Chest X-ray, PA view. Patient: 83 years old, sex M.
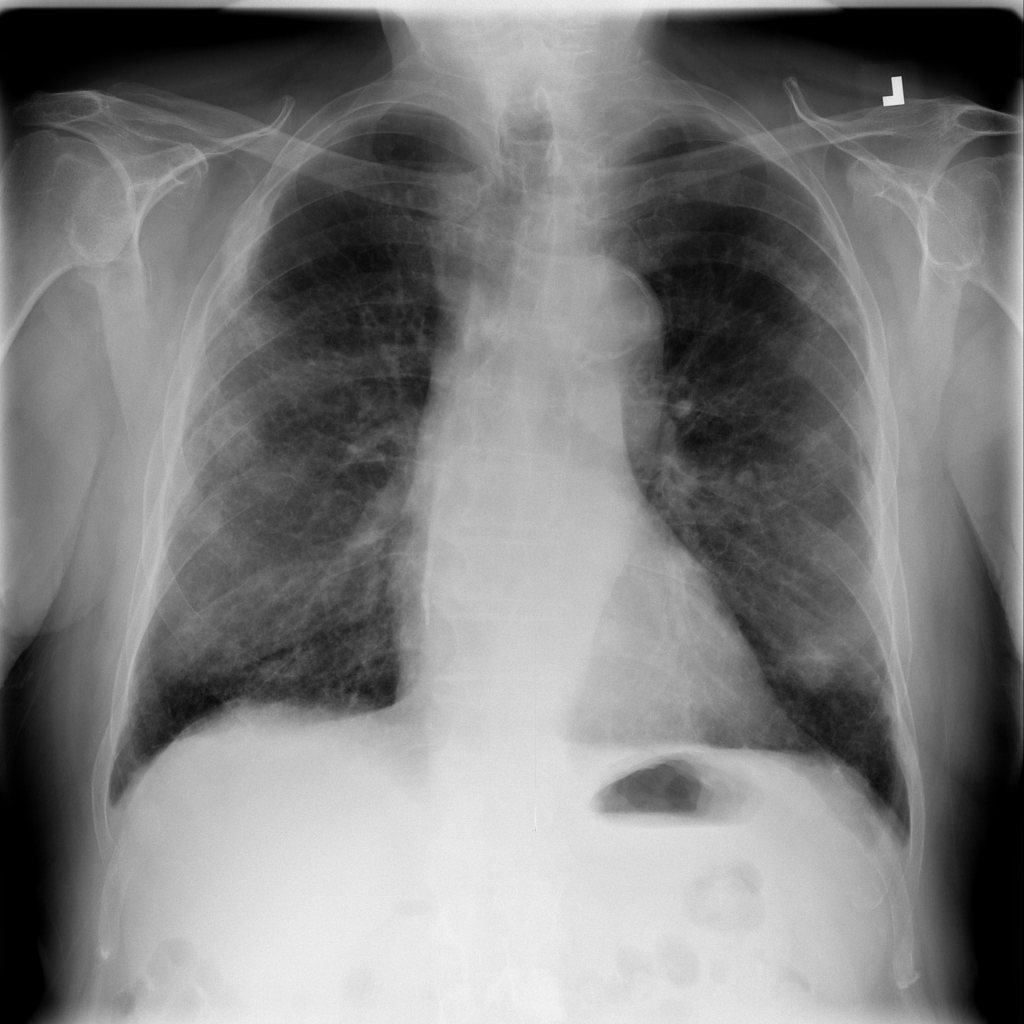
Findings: No Finding